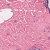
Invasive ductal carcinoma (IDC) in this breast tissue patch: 0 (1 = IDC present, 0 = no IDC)